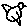
Label: bird